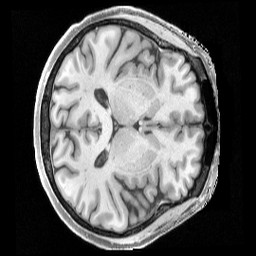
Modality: T1w
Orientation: axial
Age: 65
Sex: female
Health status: healthy
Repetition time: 2.4 s
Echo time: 0.00222 s